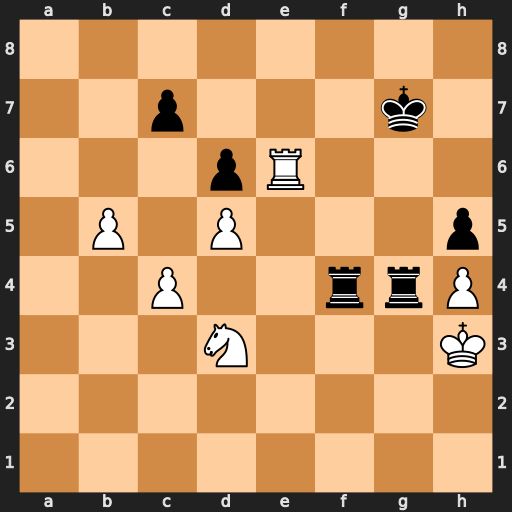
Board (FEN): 8/2p3k1/3pR3/1P1P3p/2P2rrP/3N3K/8/8
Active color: w
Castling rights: -
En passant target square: -
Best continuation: Nxf4 Rxf4 Re7+ Kf6 Rxc7